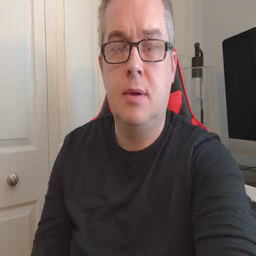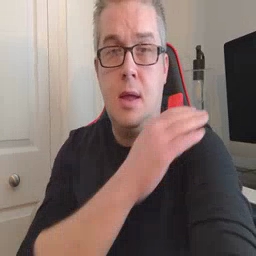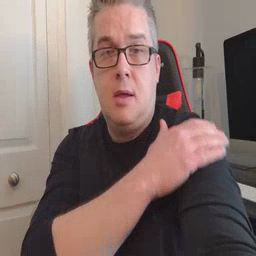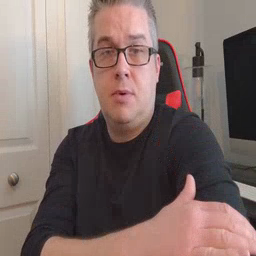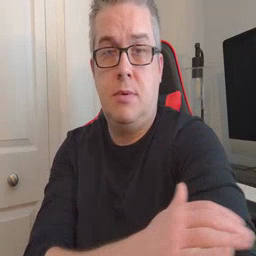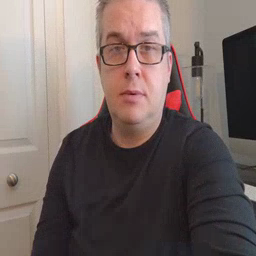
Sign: arm